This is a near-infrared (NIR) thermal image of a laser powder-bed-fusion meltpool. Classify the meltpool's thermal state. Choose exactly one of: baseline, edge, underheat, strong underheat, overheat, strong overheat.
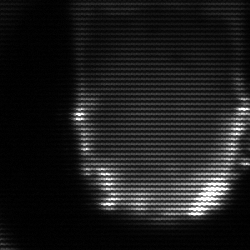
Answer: baseline